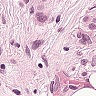
Metastatic tissue present: yes